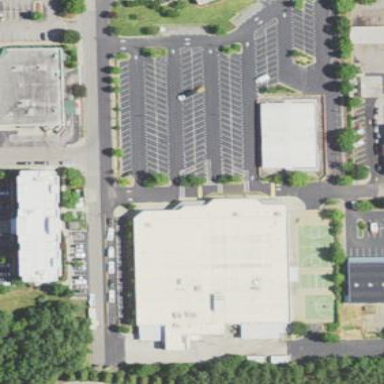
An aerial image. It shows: Retail area.